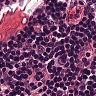
Metastatic tissue present: no